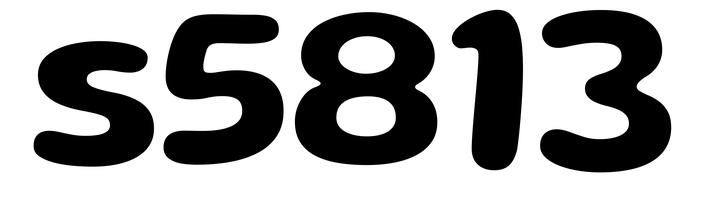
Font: Gluten_SemiBold